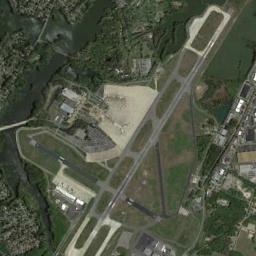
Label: airport